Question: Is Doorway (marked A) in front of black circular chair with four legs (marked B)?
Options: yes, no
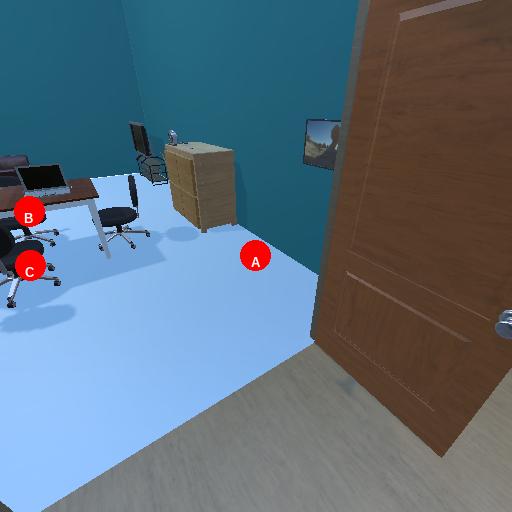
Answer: yes